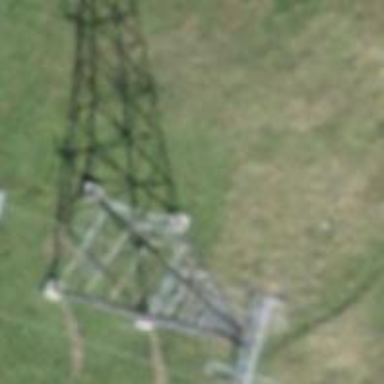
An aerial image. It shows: Pylon used for aerialway.